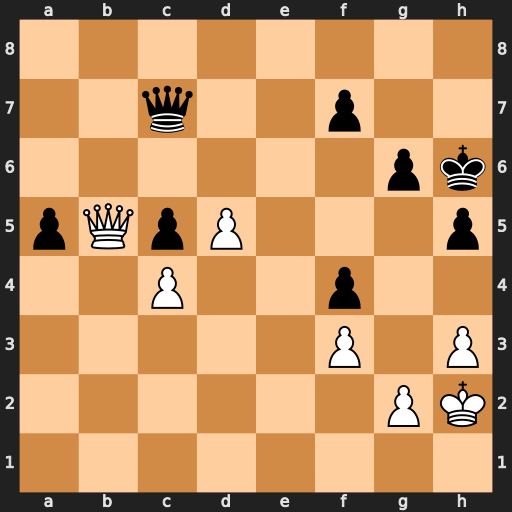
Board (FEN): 8/2q2p2/6pk/pQpP3p/2P2p2/5P1P/6PK/8
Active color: w
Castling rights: -
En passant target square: -
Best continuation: Qc6 Qe5 d6 Qe1 Qe4 Qxe4 fxe4 a4 d7